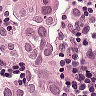
Metastatic tissue present: yes